Current action and preconditions to check: trajectory_clear

Your task: For each precondition in the list above, predict whether it will hold at this action.

Consider the current scene as observed from the mobile robot's camera, and analyze the predicted future states of all dynamic agents (e.g., people, animals, vehicles, or any moving entities) within the NEXT SECOND.

IMPORTANT: Only answer "very likely" if you are absolutely certain—based on strong, clear evidence—that a dynamic agent will violate the precondition in the predicted future state. Do NOT answer "very likely" for unlikely, ambiguous, or low-probability risks.

Ask yourself for each precondition: Is there a high probability, with clear and convincing evidence, that the predicted future states of any dynamic agent will interfere with the predicted future state of the currently executing action within the NEXT SECOND, causing that precondition to fail?

Assess the risk level based on these predictions. Use "likely" or "very likely" if motions create a clear risk of interference.

Use "neutral" or "improbable" if agents are nearby but their predicted paths are clearly diverging or non-conflicting.

Failure Risk Categories: "very improbable", "improbable", "neutral", "likely", "very likely"

Answer Format: Output ONLY the probability_of_failure value from these categories: "very improbable", "improbable", "neutral", "likely", "very likely"

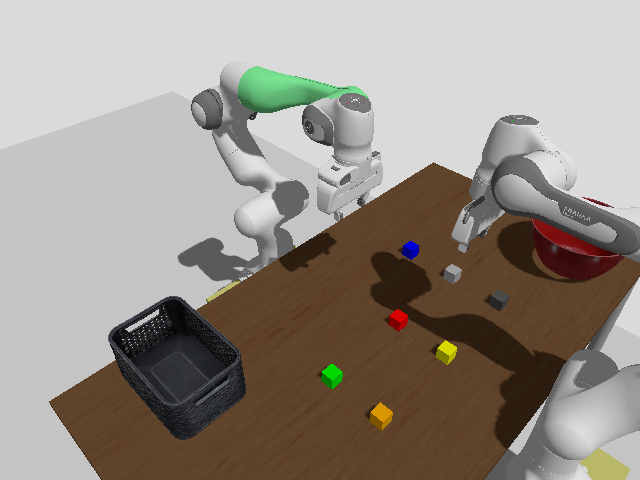

Answer: very improbable